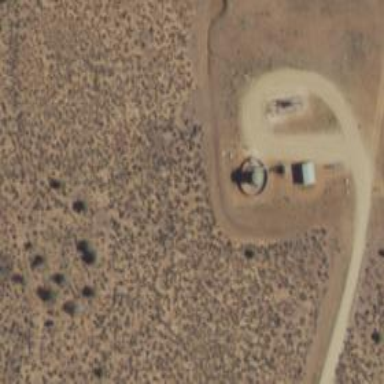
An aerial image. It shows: Storage tank with man-made structure.